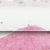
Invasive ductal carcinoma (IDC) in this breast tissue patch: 0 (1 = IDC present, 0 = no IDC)